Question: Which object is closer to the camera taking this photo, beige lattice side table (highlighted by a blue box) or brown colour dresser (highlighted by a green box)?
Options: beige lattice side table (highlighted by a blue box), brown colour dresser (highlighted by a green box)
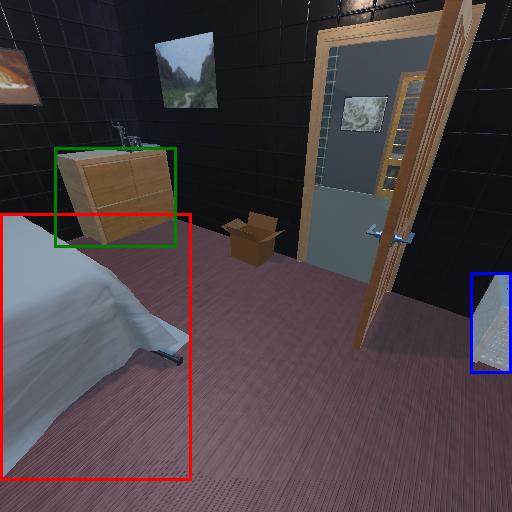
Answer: beige lattice side table (highlighted by a blue box)